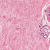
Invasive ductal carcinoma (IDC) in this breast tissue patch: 0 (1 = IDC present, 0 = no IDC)